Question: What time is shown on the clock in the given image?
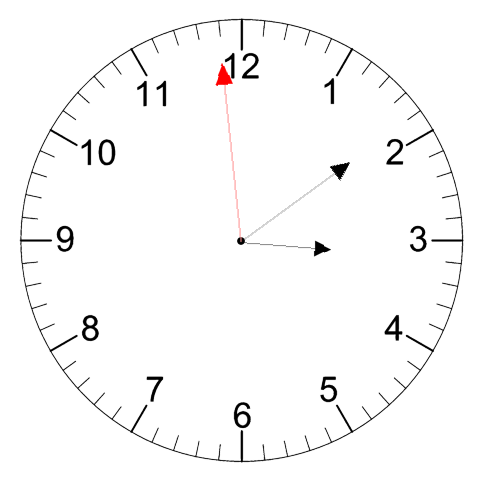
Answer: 03:08:59